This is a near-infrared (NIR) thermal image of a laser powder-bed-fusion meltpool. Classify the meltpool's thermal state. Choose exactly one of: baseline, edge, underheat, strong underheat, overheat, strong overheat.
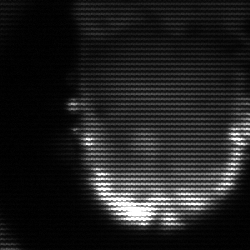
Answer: baseline